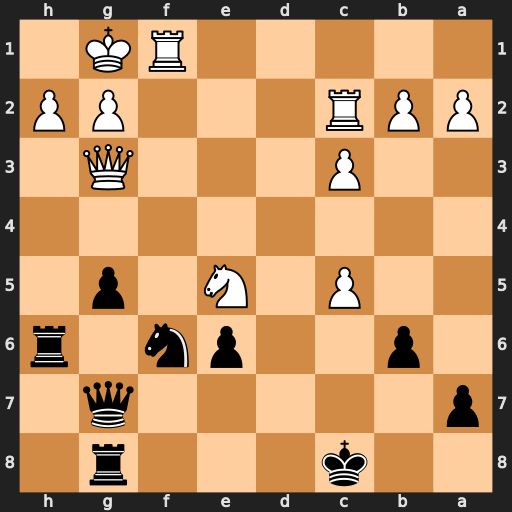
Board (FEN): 2k3r1/p5q1/1p2pn1r/2P1N1p1/8/2P3Q1/PPR3PP/5RK1
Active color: b
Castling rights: -
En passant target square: -
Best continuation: Ne4 Qe3 Qxe5